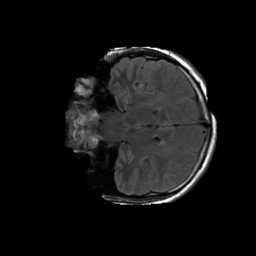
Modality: FLAIR
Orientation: coronal
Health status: ill
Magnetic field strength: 3 T